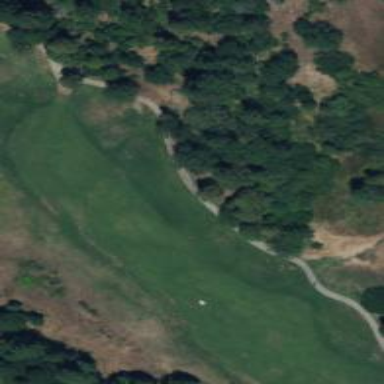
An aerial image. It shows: Path for golf carts.